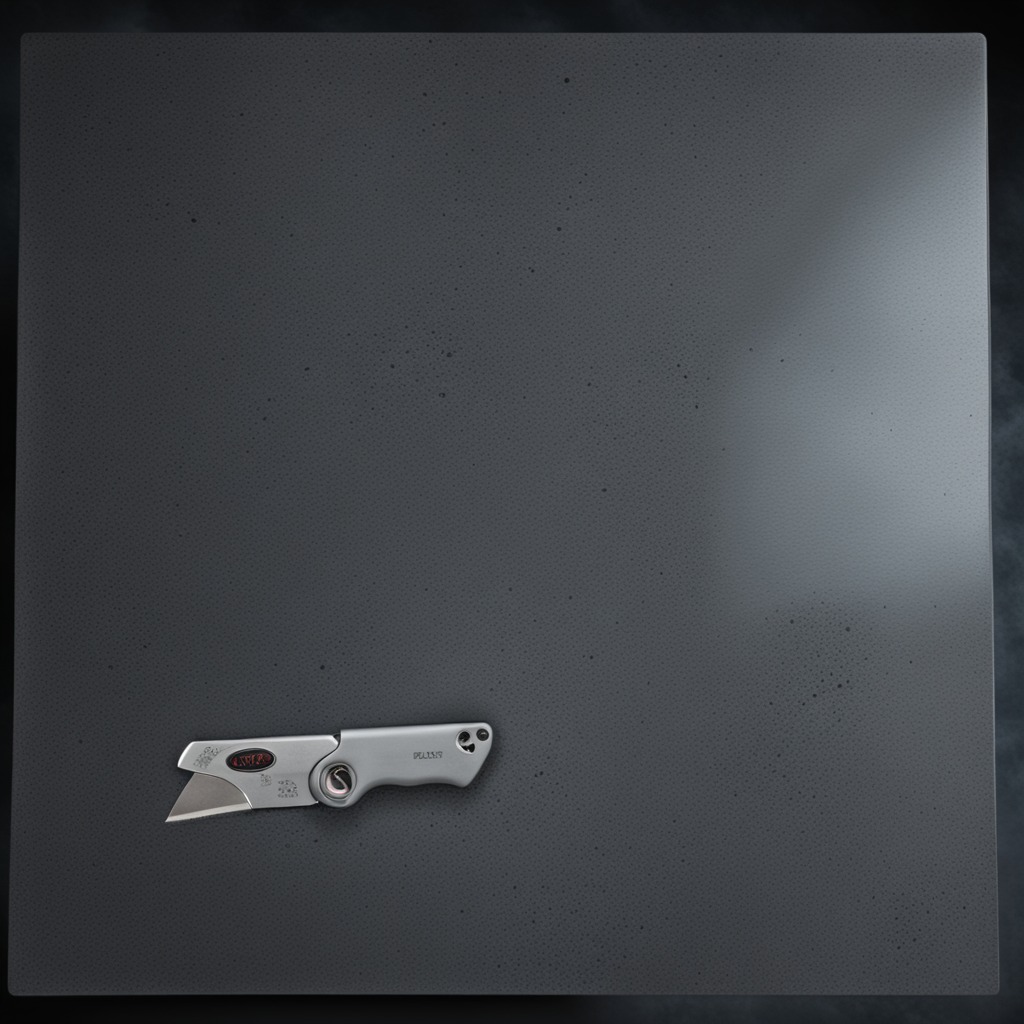
A utility knife lies on a clean granite table inside a workshop at night dim ambient light soft shadows worn but